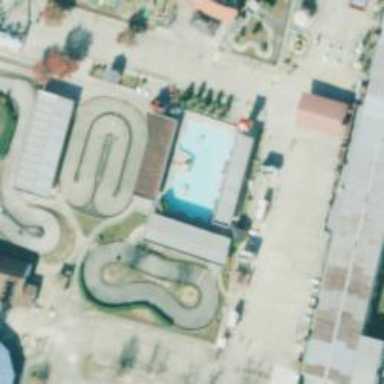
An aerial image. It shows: Karting raceway for sports activities.